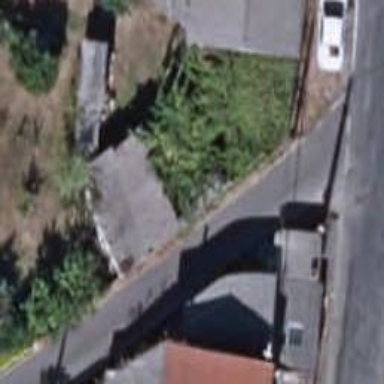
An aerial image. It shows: Shed.